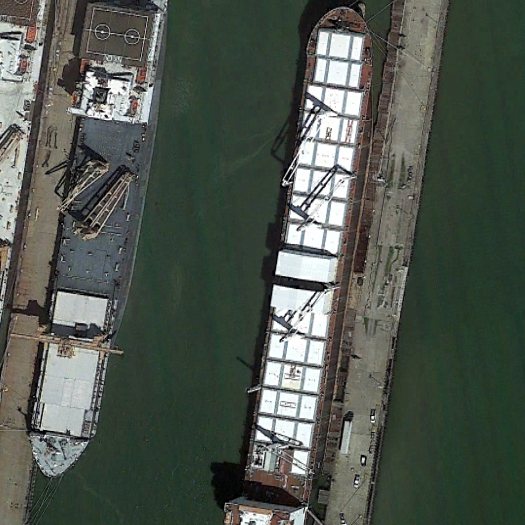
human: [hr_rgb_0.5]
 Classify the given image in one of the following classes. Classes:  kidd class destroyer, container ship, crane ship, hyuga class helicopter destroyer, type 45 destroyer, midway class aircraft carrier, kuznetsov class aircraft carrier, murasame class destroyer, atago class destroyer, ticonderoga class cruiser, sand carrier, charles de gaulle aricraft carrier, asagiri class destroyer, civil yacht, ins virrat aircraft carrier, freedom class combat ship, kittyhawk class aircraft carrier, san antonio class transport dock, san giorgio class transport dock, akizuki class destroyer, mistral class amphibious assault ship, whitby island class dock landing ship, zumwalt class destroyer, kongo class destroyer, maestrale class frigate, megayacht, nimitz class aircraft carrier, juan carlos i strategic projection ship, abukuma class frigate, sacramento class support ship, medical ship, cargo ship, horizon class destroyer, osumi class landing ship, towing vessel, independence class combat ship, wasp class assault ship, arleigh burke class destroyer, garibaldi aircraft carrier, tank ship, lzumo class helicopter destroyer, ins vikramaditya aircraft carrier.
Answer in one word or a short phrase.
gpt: Cargo ship